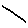
Label: line